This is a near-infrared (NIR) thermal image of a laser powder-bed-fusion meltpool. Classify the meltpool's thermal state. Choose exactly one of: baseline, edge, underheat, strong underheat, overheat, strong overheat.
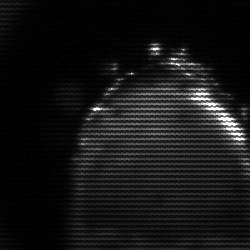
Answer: edge